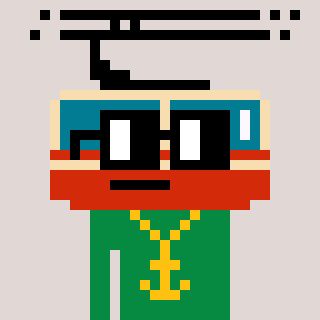
a pixel art character with square black glasses, a tram wagon-shaped head and a green-colored body on a warm background